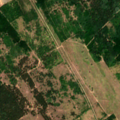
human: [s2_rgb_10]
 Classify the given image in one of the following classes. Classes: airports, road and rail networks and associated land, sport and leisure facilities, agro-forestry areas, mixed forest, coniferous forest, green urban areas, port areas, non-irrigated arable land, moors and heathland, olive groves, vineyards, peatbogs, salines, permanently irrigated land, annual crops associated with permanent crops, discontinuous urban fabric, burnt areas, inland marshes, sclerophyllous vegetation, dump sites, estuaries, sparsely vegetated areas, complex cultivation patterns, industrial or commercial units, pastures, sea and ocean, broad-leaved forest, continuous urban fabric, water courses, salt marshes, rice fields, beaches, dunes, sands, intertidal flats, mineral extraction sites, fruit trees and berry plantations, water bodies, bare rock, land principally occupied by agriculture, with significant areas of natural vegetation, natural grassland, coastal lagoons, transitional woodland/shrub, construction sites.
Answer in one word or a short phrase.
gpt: fruit trees and berry plantations, pastures, land principally occupied by agriculture, with significant areas of natural vegetation, broad-leaved forest, coniferous forest, mixed forest, transitional woodland/shrub